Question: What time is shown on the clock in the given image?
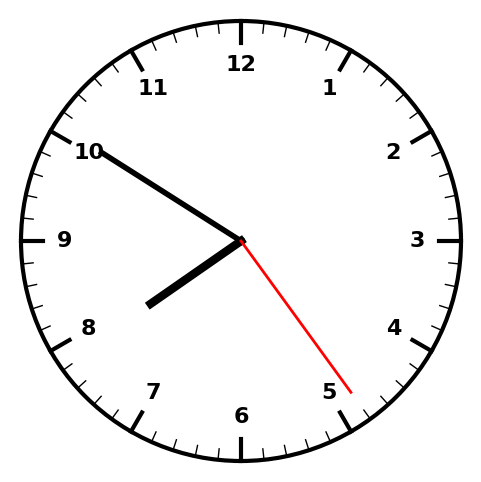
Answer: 07:50:24